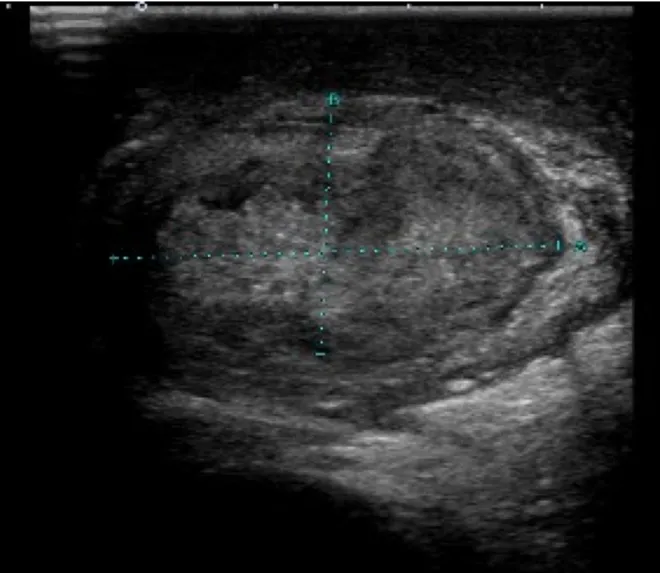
Scrotal ultrasound showing hypoechoic testis without testicular torsion.
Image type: radiology (ultrasound)